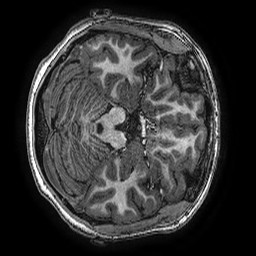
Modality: T1w
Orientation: axial
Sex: female
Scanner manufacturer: ge
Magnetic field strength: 3 T
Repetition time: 0.00766 s
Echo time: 0.003476 s